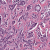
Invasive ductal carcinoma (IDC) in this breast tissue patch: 1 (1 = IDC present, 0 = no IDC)